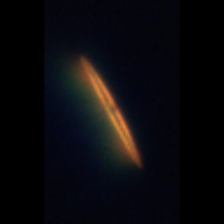
Taxon: Pennate
Group: Diatoms